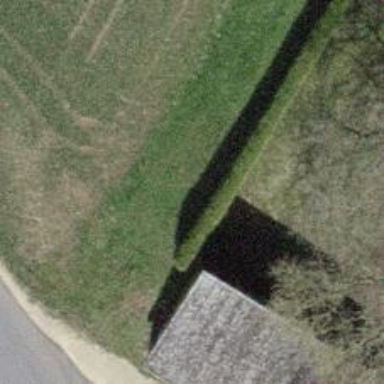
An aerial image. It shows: Hedge barrier.